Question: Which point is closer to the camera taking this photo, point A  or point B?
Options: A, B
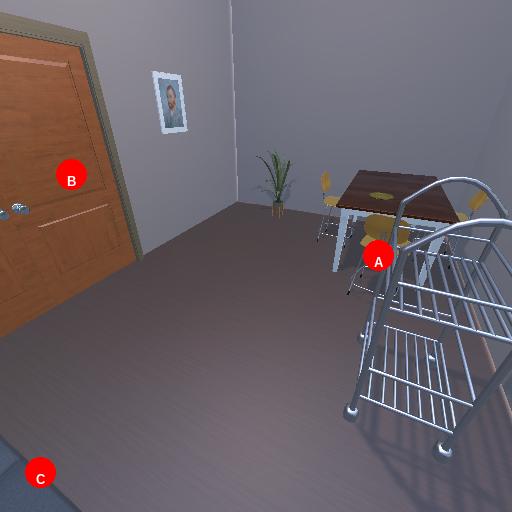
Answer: A